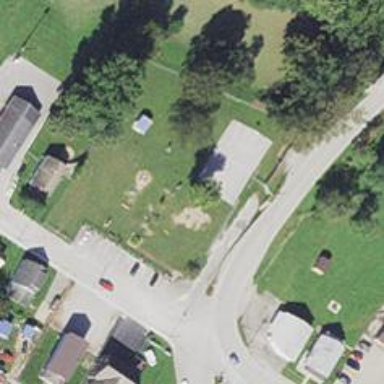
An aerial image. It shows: Playground featuring roundabout.